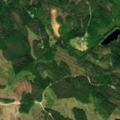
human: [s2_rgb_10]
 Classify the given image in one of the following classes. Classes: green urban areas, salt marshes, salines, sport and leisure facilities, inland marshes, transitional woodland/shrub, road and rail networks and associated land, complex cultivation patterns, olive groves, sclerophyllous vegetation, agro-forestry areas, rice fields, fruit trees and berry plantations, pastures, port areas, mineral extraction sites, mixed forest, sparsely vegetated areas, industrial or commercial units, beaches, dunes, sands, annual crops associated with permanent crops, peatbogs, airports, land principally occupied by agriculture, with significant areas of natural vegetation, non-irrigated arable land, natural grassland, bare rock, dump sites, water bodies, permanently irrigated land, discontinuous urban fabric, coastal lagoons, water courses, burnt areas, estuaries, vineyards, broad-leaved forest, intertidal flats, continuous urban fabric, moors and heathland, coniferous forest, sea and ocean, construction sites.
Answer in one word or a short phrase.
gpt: coniferous forest, mixed forest, transitional woodland/shrub